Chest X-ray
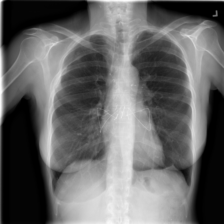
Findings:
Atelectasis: negative
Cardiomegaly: negative
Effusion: negative
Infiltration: negative
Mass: negative
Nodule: negative
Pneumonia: negative
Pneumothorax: negative
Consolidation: negative
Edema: negative
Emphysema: negative
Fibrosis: negative
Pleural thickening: negative
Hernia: negative